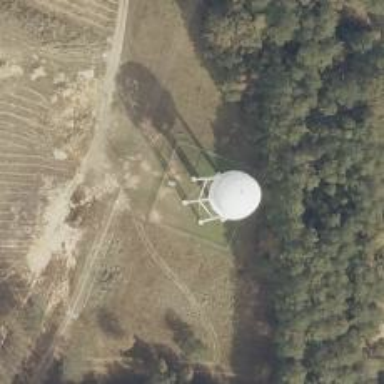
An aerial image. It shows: Water tower that is man-made.